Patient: sex M, age 42
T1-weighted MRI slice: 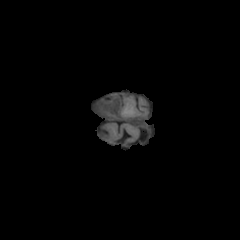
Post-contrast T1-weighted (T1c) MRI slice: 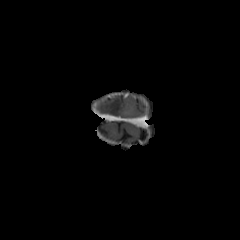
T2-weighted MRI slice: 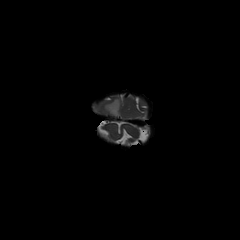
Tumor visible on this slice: yes
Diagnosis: Glioblastoma, IDH-wildtype
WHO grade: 4